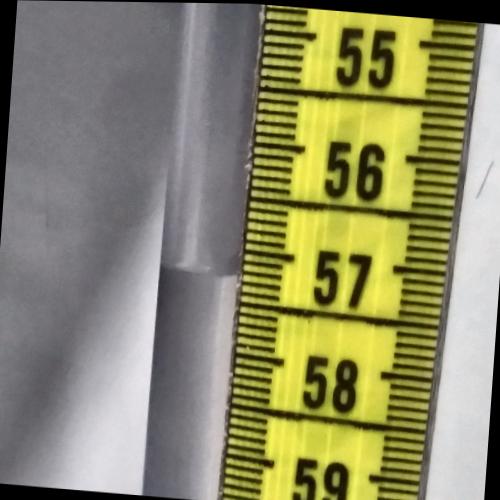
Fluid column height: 57.2 cm